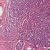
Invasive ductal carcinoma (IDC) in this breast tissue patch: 1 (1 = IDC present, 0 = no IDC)